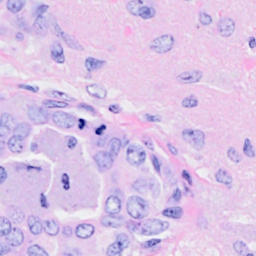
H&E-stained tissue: Breast